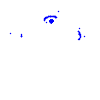
Particle: kaon